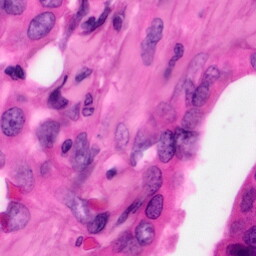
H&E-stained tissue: Pancreatic